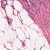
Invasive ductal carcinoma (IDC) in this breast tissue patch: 1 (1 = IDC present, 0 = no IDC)